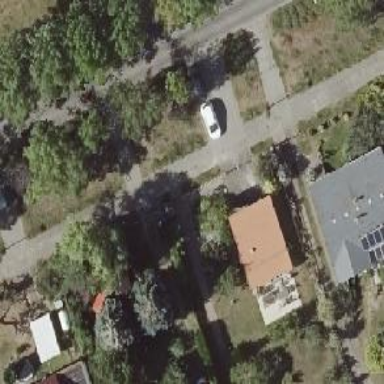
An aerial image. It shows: Concrete driveway serving as service road.